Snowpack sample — Snodgrass Mountain, Crested Butte, Colorado (2/4/25, 12:06 PM MST)
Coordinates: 38.923, -106.968
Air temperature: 35 °F
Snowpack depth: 80 cm
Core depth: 60 cm
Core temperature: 32 °F
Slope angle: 14°, slope face: 78°
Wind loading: low
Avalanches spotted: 0
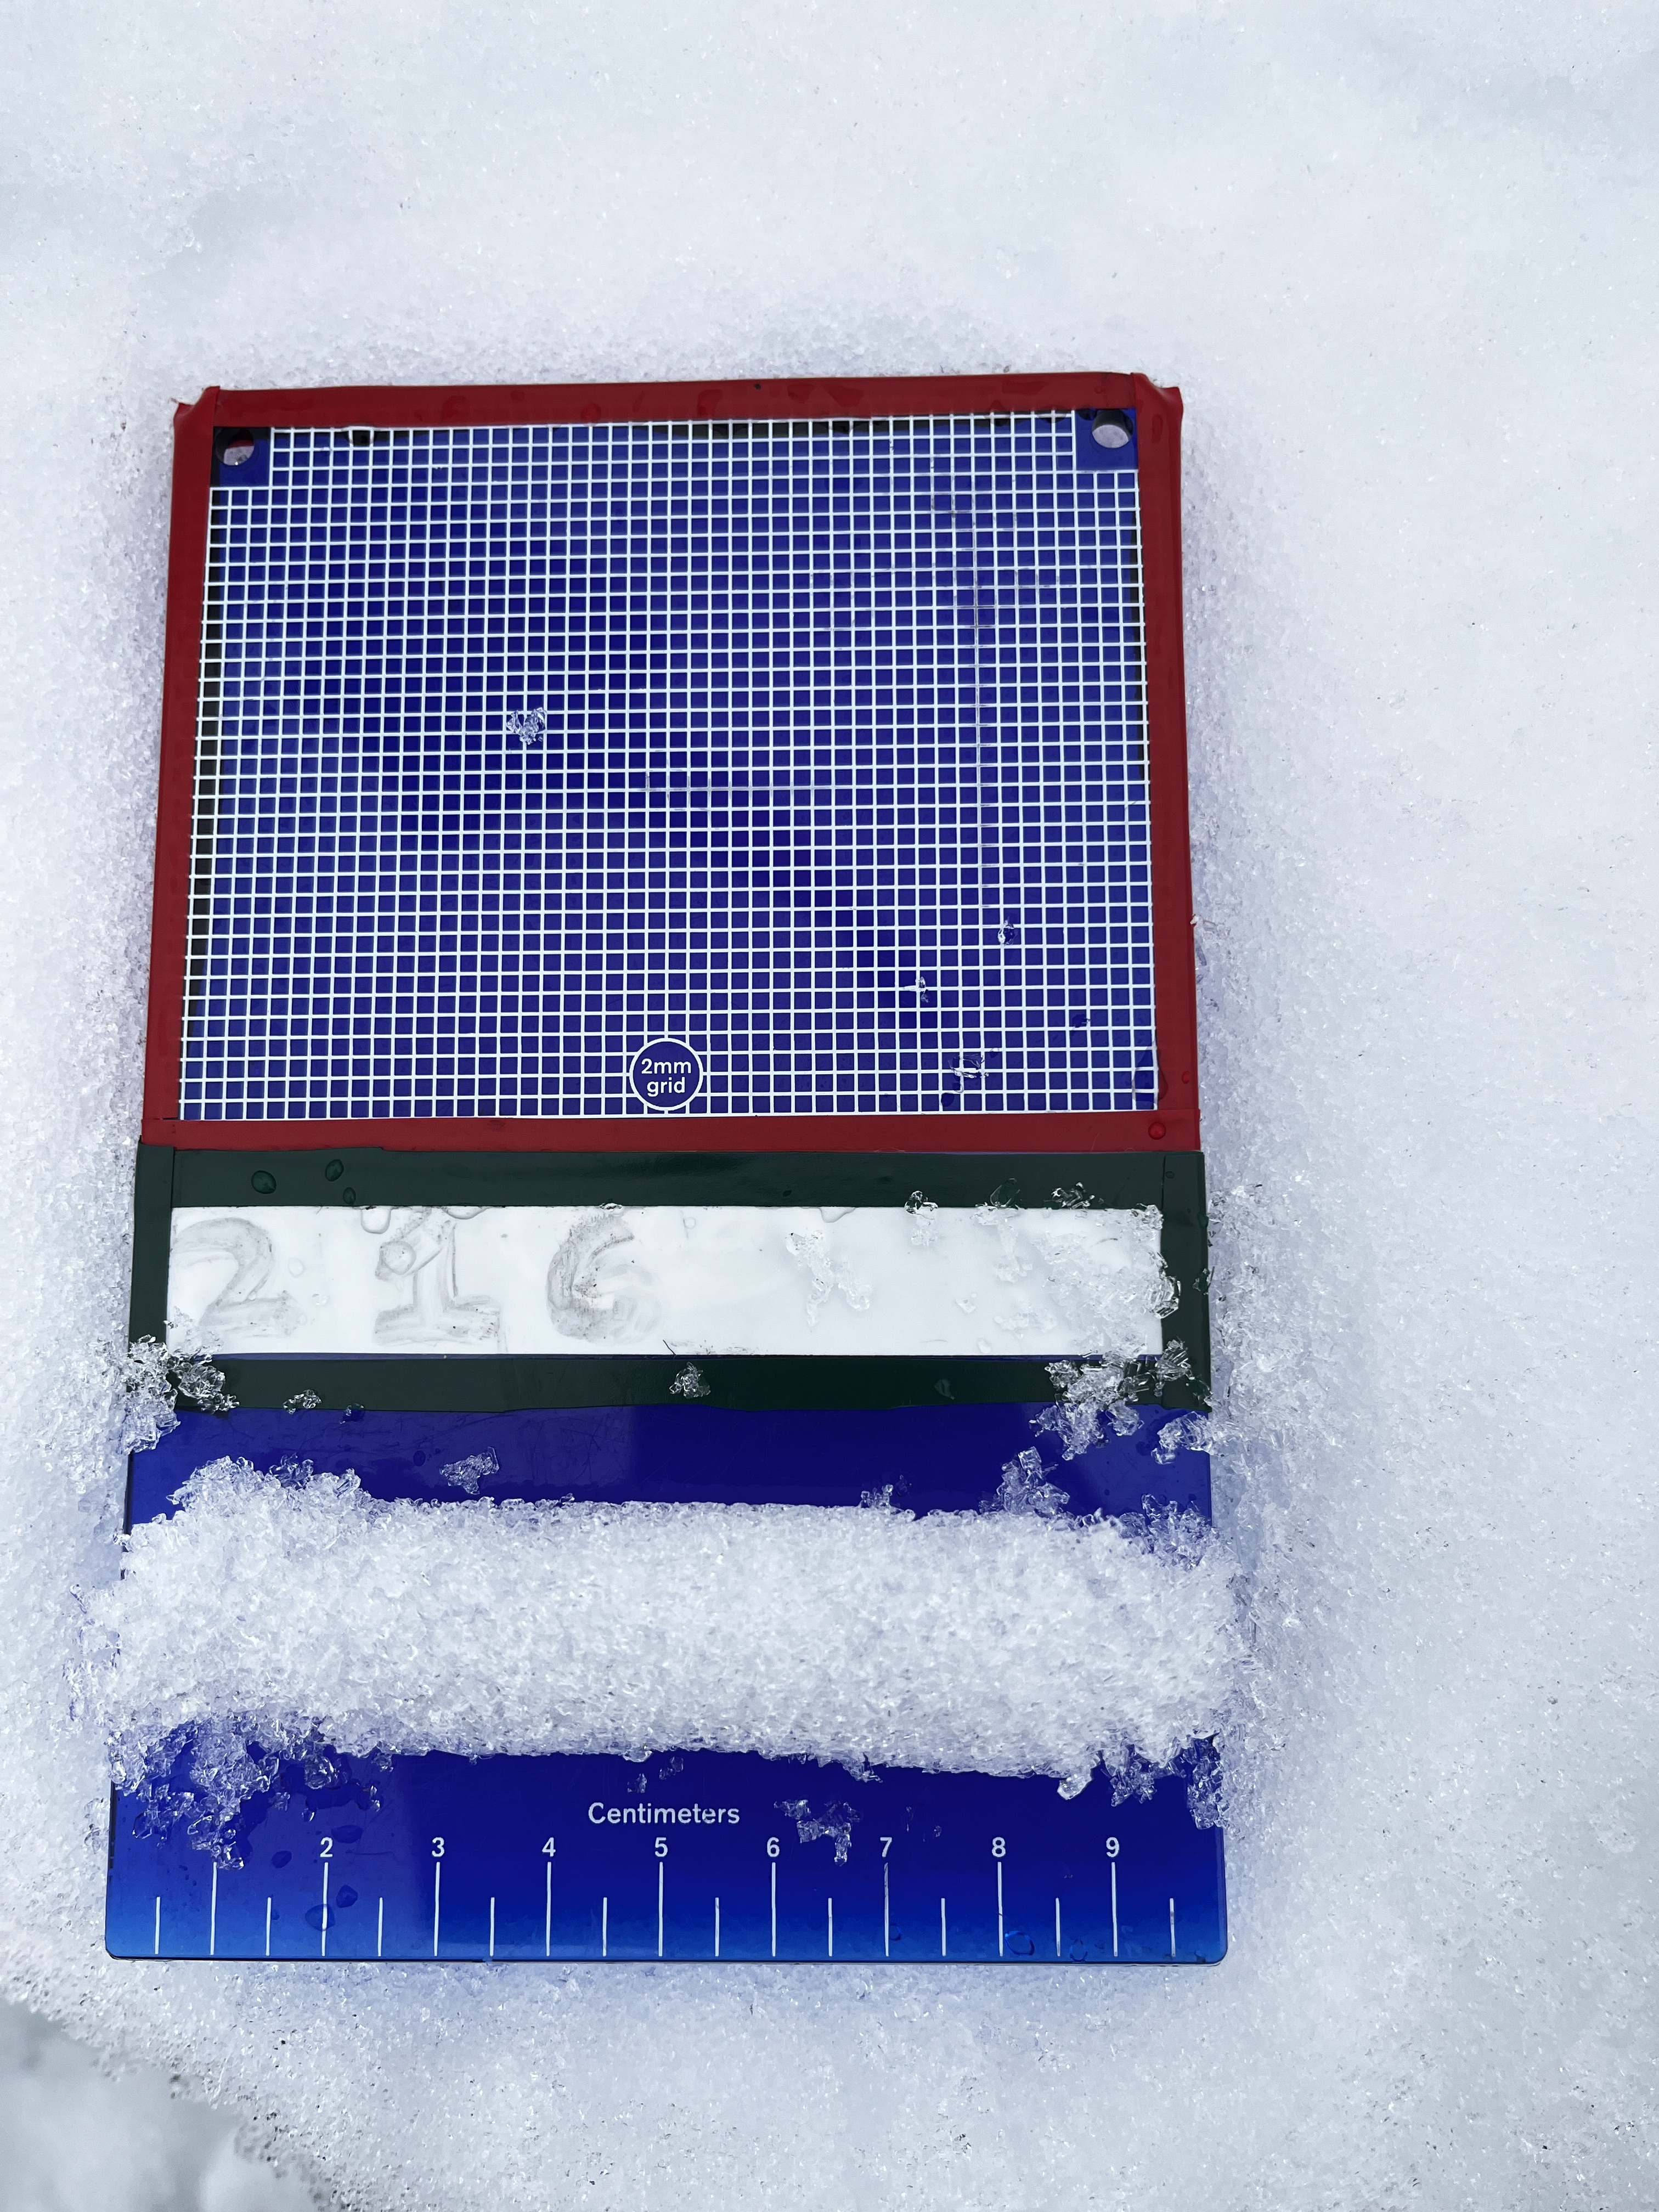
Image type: crystal_card
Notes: No avalanches nearby, unusually warm weather for the last month reported by residents, Collected 25 yards from treeline